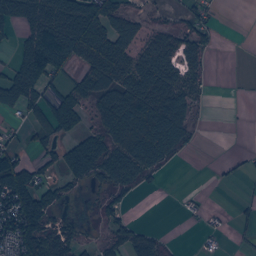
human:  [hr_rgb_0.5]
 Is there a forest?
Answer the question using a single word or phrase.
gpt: yes

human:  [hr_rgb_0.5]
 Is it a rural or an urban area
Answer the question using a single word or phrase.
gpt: rural

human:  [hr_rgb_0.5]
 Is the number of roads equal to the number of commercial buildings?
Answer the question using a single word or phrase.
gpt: no

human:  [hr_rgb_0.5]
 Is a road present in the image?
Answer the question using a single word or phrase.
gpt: yes

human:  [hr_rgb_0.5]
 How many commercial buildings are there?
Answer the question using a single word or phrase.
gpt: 2

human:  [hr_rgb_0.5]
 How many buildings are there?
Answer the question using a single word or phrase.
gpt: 369

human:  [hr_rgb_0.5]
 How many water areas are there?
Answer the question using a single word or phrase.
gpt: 17

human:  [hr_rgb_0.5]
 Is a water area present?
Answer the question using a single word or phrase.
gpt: yes

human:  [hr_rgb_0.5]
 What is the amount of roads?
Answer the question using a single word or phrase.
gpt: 228

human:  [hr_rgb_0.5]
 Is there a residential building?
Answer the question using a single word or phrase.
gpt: yes

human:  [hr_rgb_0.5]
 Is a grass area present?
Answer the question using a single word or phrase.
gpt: yes

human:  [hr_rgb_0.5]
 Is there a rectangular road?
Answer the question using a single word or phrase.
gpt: no

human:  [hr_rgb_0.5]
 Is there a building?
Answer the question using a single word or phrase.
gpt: yes

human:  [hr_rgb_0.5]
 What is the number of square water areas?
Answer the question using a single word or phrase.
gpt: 1

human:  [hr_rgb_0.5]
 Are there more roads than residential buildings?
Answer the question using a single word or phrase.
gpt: no

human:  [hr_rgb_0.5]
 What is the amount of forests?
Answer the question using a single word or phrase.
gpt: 226

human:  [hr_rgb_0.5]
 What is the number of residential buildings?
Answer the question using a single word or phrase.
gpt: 361

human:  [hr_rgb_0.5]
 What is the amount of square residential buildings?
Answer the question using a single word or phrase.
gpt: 4

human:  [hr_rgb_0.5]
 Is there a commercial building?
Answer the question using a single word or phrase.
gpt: yes

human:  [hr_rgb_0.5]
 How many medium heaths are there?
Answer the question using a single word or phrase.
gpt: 3

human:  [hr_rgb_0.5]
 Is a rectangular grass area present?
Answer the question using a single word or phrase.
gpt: yes

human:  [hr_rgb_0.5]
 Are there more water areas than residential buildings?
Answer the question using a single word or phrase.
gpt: no

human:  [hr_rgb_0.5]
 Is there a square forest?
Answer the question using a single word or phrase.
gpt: yes

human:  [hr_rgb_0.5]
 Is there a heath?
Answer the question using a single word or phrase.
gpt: yes

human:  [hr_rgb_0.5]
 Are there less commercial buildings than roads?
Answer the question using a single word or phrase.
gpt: yes

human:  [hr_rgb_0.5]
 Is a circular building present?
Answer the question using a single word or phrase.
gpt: yes

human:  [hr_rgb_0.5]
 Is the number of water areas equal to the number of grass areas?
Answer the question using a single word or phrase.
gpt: no

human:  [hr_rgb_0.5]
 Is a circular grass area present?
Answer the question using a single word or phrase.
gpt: no

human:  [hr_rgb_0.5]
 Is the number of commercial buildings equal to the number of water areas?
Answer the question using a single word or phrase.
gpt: no

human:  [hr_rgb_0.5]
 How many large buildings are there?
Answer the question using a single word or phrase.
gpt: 0

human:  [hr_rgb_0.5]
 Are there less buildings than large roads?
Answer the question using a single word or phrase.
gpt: no

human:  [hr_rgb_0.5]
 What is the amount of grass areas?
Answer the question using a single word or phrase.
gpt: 84

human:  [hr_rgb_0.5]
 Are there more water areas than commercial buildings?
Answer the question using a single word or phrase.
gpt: yes

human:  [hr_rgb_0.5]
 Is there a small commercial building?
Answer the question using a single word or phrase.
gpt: yes

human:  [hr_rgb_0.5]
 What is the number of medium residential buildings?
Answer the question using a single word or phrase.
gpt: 5

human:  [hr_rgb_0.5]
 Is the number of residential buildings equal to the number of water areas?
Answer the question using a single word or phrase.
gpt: no

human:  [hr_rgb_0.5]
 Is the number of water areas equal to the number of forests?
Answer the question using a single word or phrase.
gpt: no

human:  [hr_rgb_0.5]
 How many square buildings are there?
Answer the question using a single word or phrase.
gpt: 4

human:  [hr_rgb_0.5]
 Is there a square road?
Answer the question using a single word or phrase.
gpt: no

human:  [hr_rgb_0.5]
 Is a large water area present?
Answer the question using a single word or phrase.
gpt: yes

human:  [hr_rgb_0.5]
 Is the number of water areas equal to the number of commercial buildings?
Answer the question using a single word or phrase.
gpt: no

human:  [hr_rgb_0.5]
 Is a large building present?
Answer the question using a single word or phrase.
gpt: no

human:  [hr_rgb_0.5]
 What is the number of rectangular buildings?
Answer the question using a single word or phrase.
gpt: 193

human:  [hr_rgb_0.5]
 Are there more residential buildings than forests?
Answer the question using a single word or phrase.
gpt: yes

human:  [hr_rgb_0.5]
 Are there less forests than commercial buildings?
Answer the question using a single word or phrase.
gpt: no

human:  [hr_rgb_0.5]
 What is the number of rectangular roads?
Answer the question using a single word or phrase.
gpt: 0

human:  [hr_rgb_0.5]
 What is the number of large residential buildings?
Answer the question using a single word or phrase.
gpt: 0

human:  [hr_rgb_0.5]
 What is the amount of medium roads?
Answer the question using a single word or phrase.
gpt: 0

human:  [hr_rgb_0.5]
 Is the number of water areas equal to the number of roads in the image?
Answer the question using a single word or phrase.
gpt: no

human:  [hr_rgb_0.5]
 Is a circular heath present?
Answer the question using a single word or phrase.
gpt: no

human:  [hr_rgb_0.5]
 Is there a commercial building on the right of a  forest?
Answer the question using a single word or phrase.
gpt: yes

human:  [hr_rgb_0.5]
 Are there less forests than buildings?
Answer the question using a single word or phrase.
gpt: yes

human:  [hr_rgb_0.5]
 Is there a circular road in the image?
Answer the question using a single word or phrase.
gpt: no

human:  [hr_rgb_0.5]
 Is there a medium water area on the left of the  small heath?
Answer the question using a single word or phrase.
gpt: yes

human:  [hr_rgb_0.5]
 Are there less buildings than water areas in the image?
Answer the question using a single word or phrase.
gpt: no

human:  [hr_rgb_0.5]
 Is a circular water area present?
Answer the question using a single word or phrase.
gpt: yes

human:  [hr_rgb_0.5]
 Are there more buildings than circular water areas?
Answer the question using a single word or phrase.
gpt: yes

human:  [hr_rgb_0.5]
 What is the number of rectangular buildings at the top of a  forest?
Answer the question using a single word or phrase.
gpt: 193

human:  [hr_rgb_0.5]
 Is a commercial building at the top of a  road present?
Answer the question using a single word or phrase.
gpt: yes

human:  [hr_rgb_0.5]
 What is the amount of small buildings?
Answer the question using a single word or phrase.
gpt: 364

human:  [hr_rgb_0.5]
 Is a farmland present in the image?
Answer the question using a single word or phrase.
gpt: yes

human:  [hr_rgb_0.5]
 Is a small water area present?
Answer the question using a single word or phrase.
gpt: yes

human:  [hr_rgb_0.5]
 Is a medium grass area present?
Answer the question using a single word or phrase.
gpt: yes

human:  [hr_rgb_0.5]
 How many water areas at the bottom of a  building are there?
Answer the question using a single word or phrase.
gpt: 17